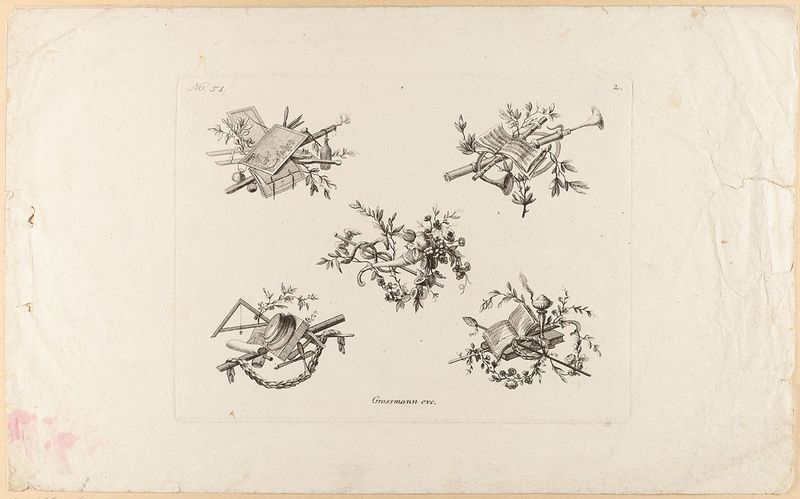
Titel: Blatt 2 aus einer Folge von Trophäen
Künstler: Karl August Grossmann
Standort: Hamburg
Institution: Museum für Kunst und Gewerbe Hamburg
Schlagwörter: blumen, architektur, girlande, musik, papier, grafik, graphik, fotografie, photographie, druckgraphik, druckgrafik, stich, kranz, kunst, darstellung, girlanden, zeichnen, hammer, lineal, merkur, kupferstich, allegorien, musikinstrumente, darstellungen, embleme, attribute, caduceus, reproduktionen, blumengewinde, druckerzeugnisse, blüte, allegorische, ornamentstich, vorlageblätter, füllhorn, winkelmaß, meißel